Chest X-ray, PA view. Patient: 28 years old, sex F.
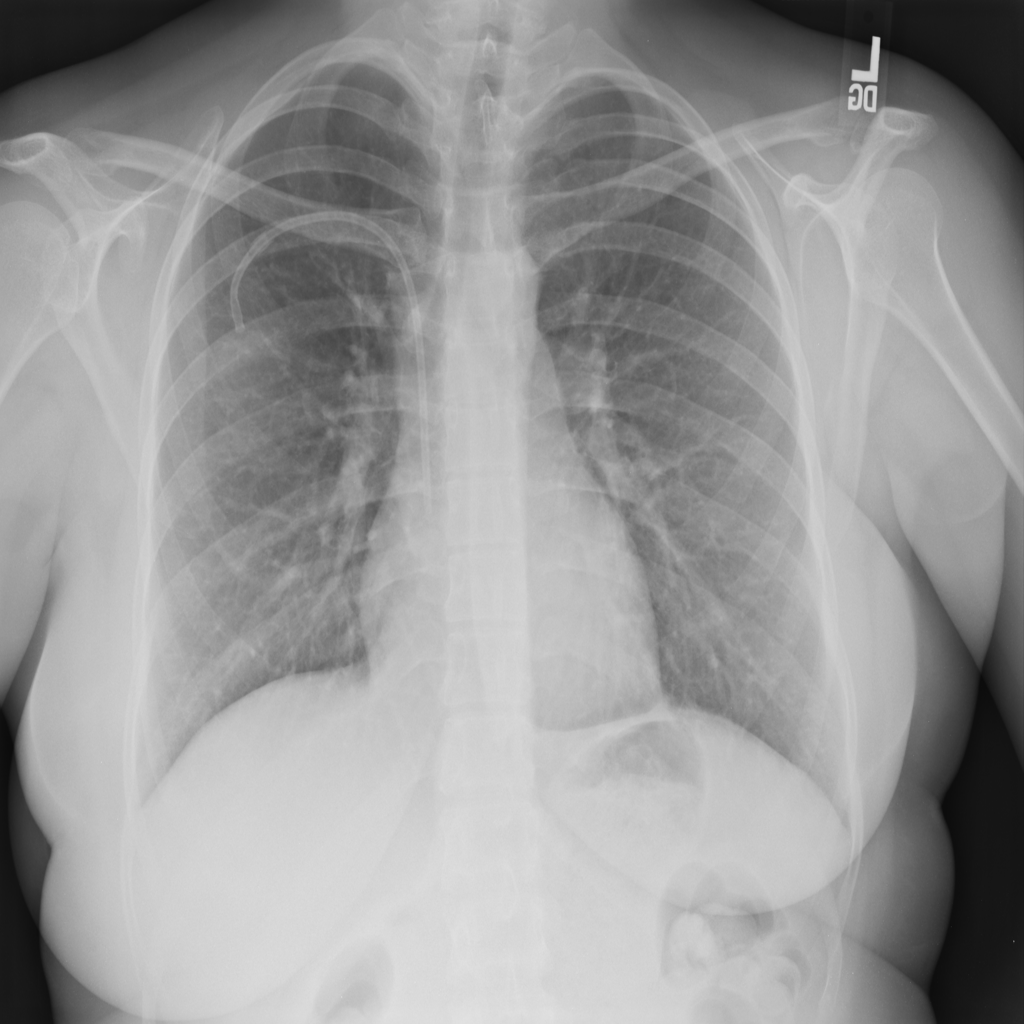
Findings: No Finding